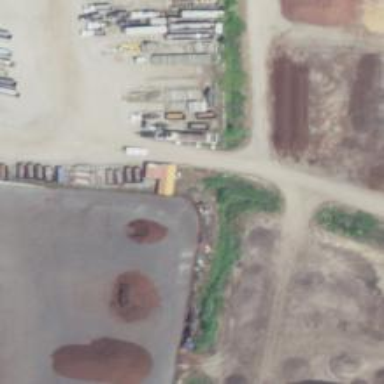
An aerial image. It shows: Sawmill crafting area.